Question: How to I duplicate the behavior of <URL> with straight JS/CSS?
Screenshot from site:

Thanks!
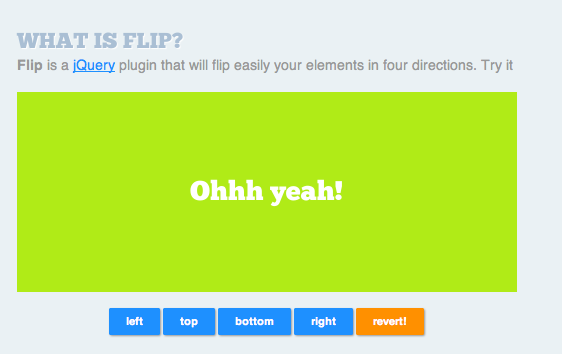
Answer: Looks like you can use CSS3 Transformations to achieve the effect you are looking for
Here's an <URL> looks more or less similar to the plugin's demos.